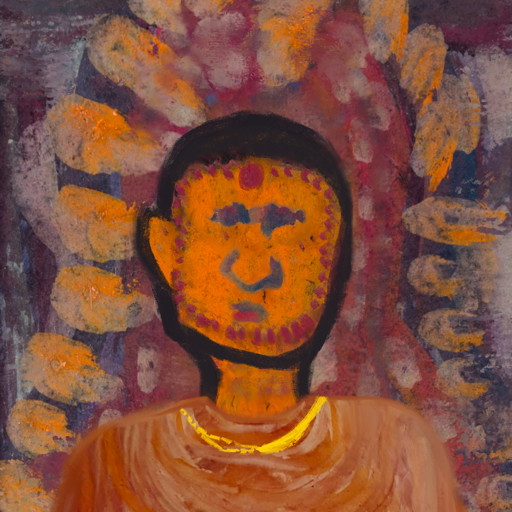
Background: Doll, Head And Neck Front: Doll, Face Front: In_The_Sun, Bust: Pious_Lady, Hair Front: Blank, Head Accessory: Blank, Second Necklace: Blank, Necklace: Irani_1, Baby: Blank